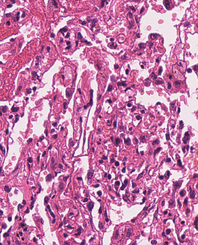
Tumor epithelial tissue: no
Tumor-associated stroma tissue: no
Normal tissue: yes